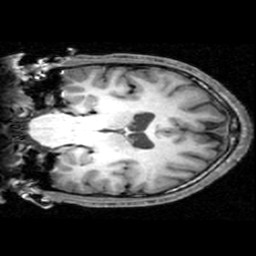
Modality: T1w
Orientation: coronal
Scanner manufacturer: ge
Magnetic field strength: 3 T
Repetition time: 0.009036 s
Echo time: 0.00184 s